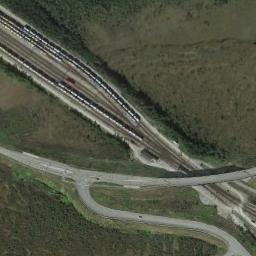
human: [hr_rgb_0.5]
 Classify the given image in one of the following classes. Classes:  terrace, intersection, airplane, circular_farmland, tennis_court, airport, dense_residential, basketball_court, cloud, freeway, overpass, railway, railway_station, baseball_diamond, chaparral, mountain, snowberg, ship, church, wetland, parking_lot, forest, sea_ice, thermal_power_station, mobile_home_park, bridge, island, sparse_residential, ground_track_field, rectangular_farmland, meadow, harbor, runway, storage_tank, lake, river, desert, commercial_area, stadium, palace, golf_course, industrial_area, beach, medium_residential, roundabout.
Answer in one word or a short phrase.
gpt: railway_station